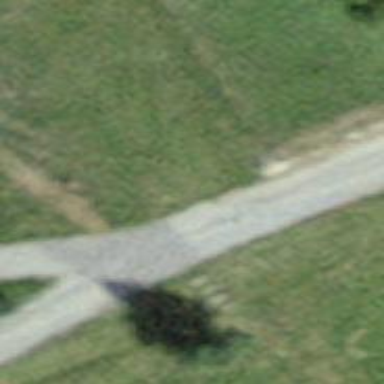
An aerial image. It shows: Road with steps.